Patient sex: M
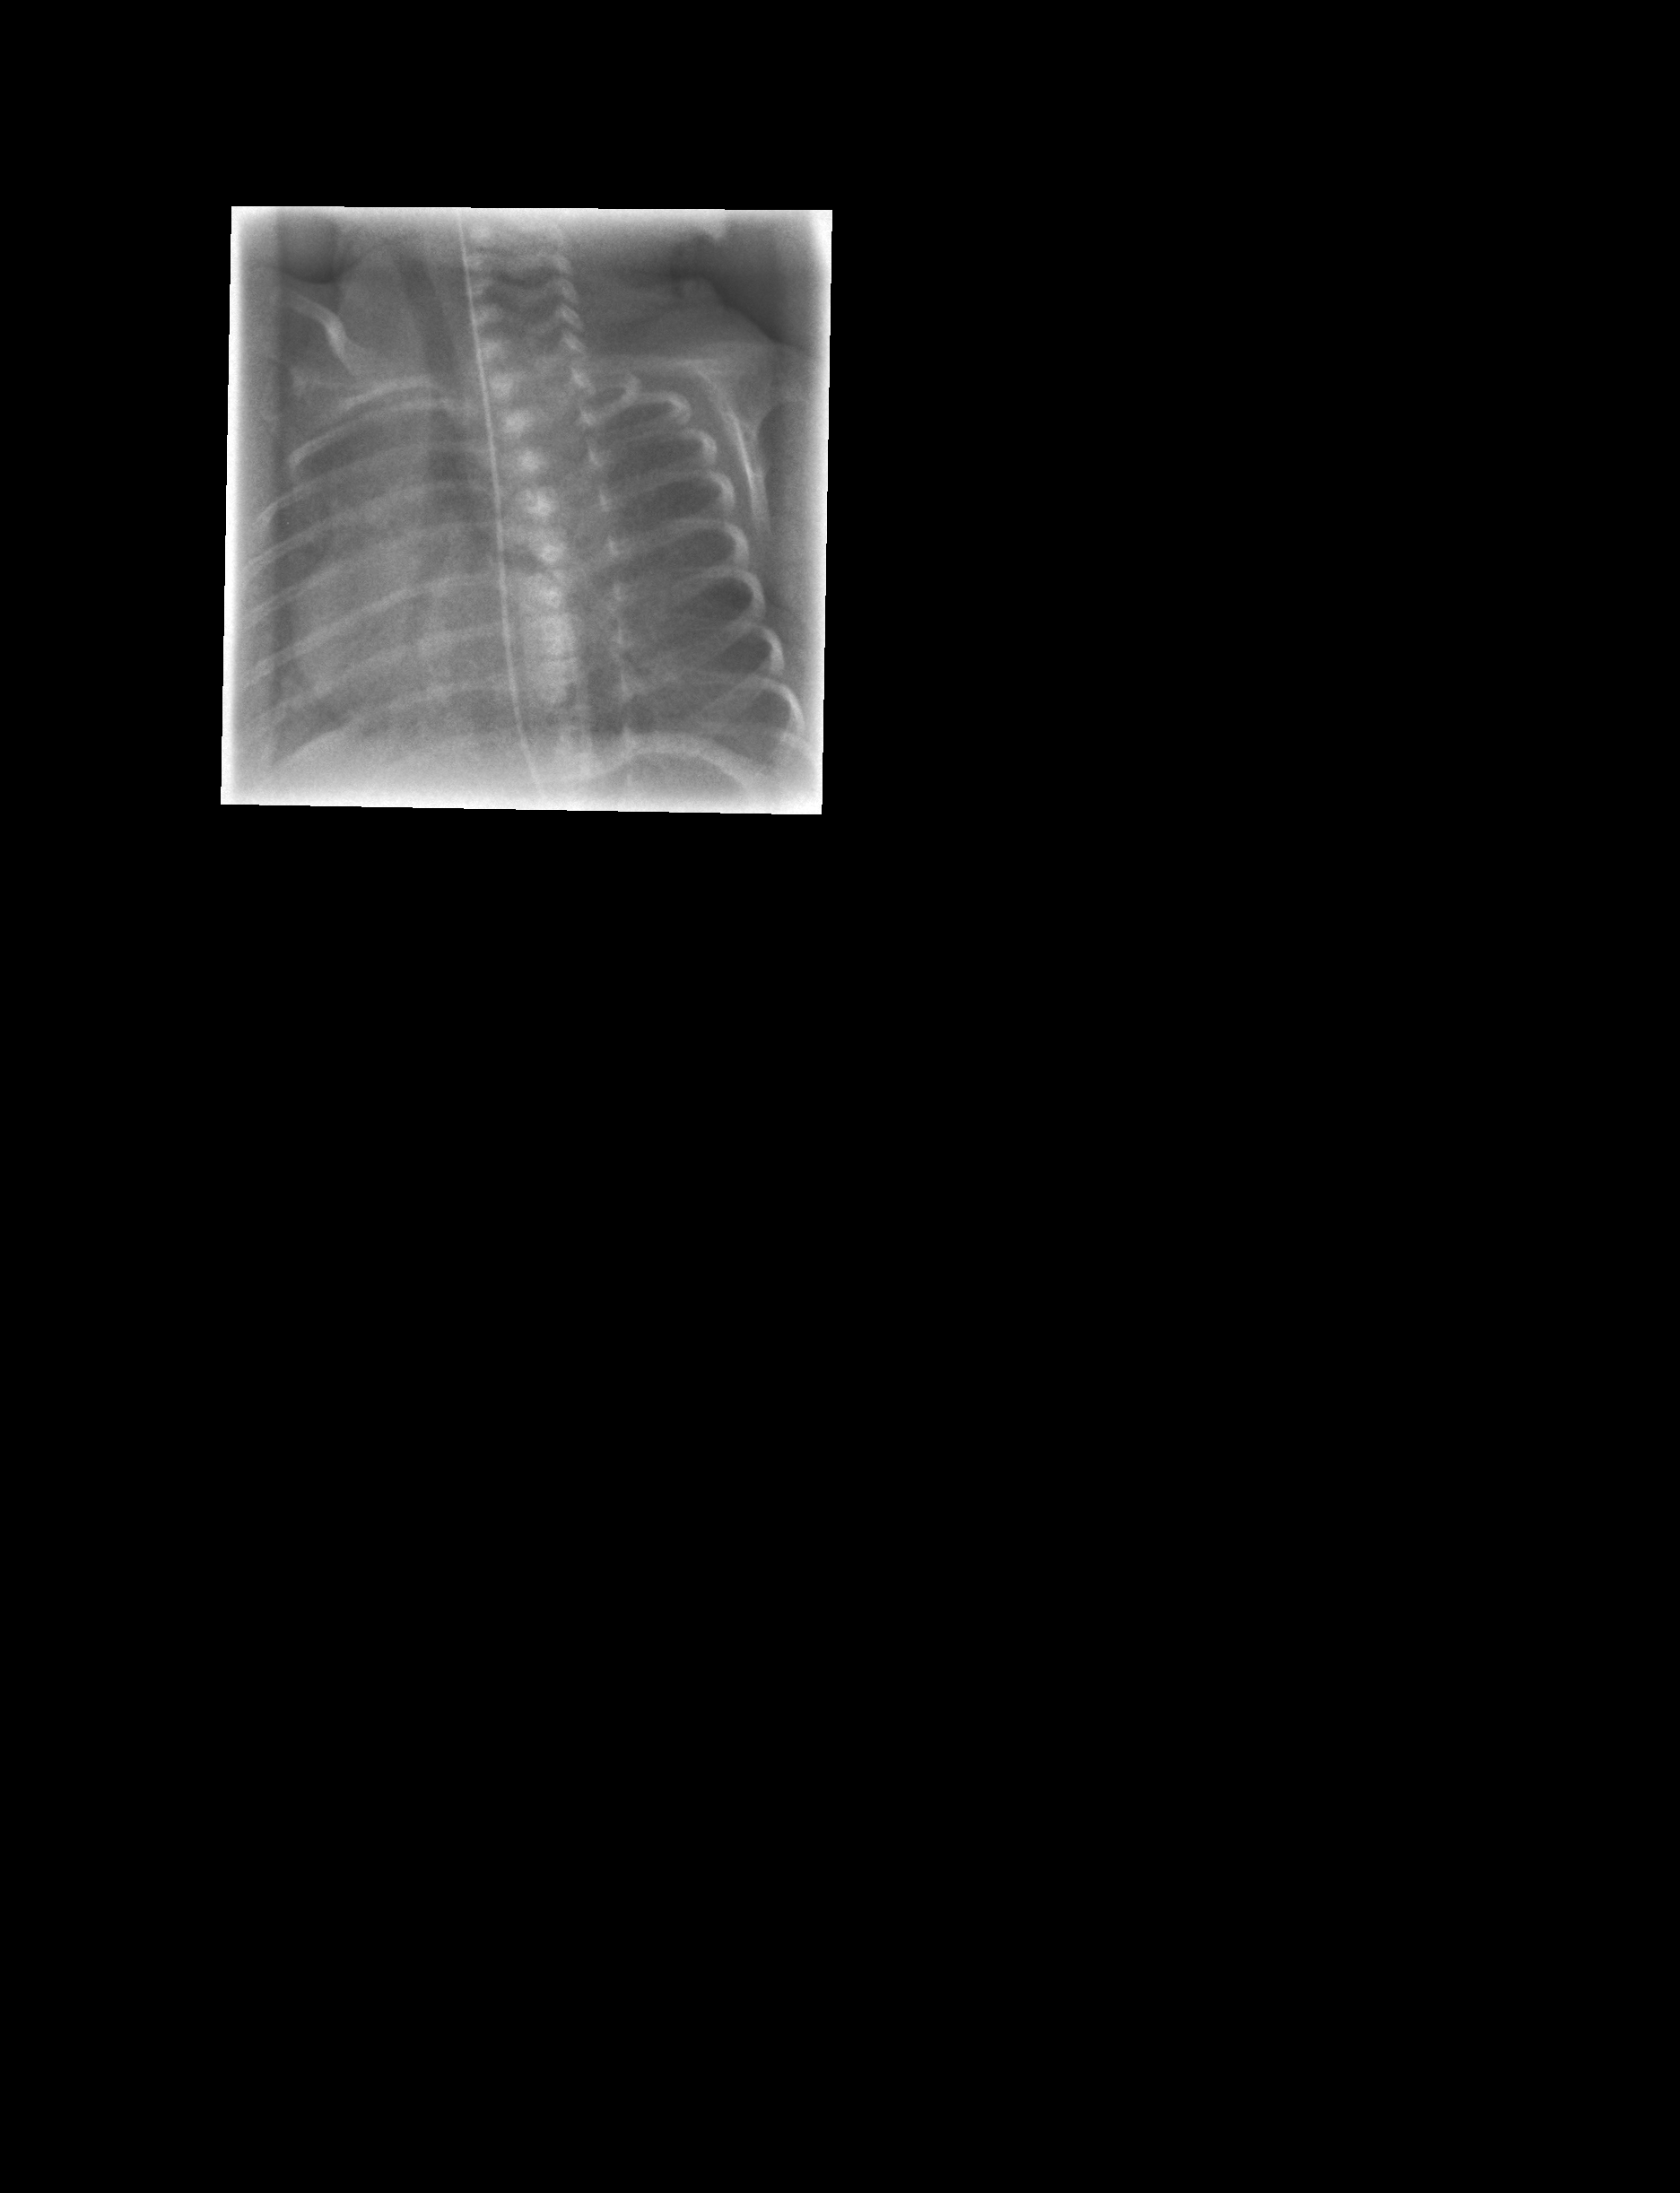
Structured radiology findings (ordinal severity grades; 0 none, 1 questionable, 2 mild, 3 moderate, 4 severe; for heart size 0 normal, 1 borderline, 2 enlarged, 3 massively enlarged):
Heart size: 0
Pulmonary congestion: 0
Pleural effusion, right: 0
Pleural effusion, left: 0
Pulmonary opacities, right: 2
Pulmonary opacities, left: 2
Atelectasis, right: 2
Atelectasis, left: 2